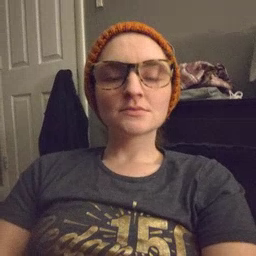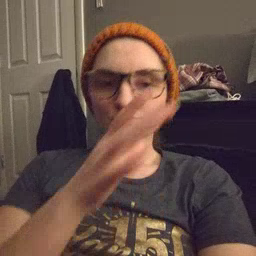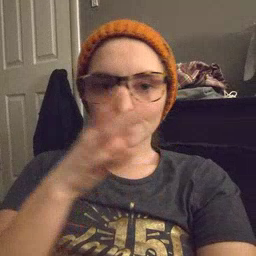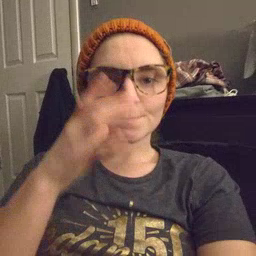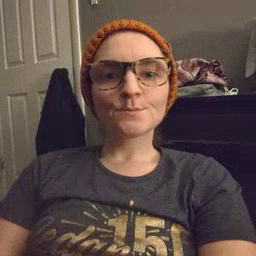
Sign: farm